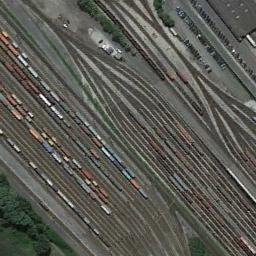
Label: railway